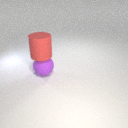
large purple rubber sphere below large red rubber cylinder